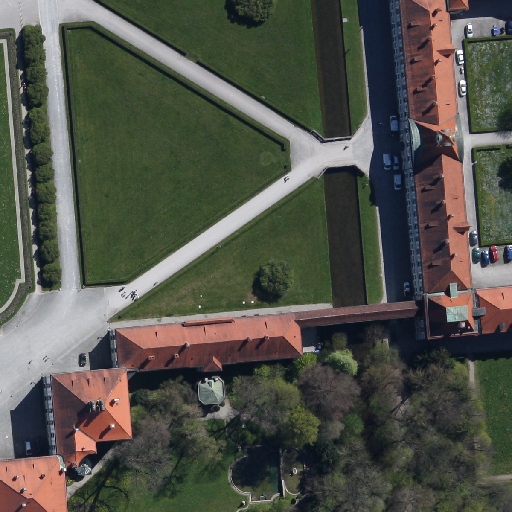
Referring expression: car